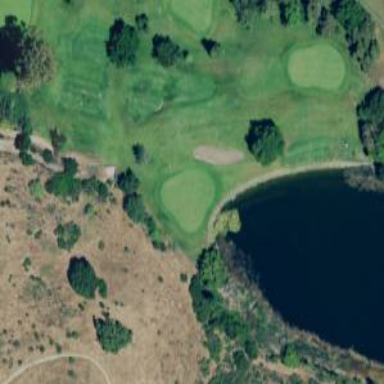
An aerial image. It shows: View of golf hole.